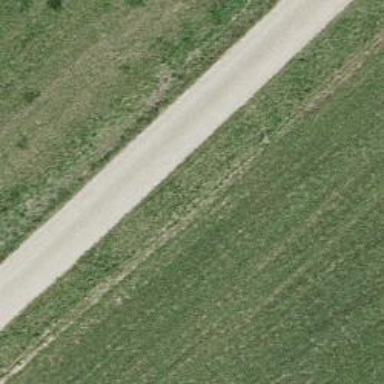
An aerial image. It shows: Unclassified road with paved surface.